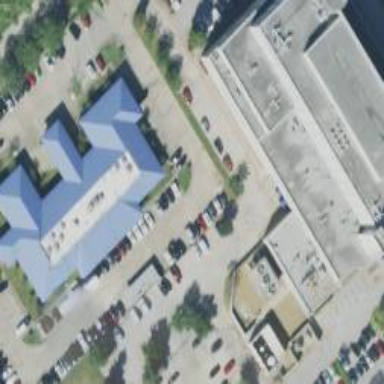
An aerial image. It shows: Hospital building.